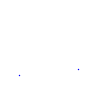
Particle: proton